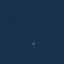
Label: SeaLake